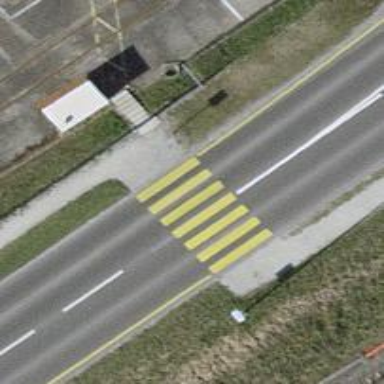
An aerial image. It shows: Uncontrolled zebra crossing on the road.